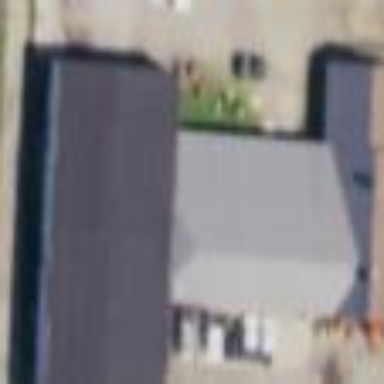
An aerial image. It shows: Commercial building.